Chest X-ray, PA view. Patient: 19 years old, sex F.
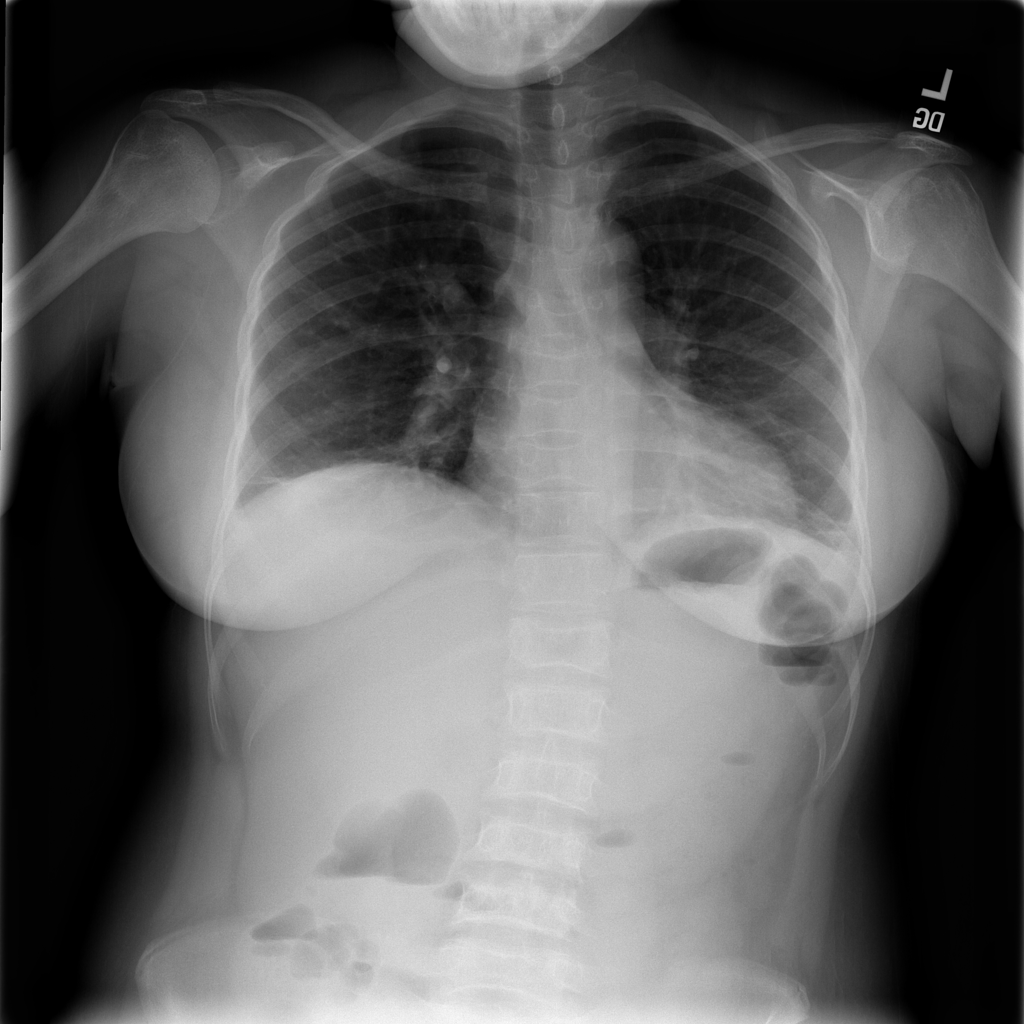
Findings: Atelectasis